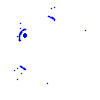
Particle: kaon